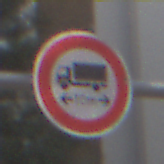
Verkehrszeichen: TatsaechlicheLaenge
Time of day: MorningAfternoon
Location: Outdoor (Urban)
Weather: PartlyCloudy
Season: NotSpecified
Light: Natural